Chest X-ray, PA view. Patient: 63 years old, sex F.
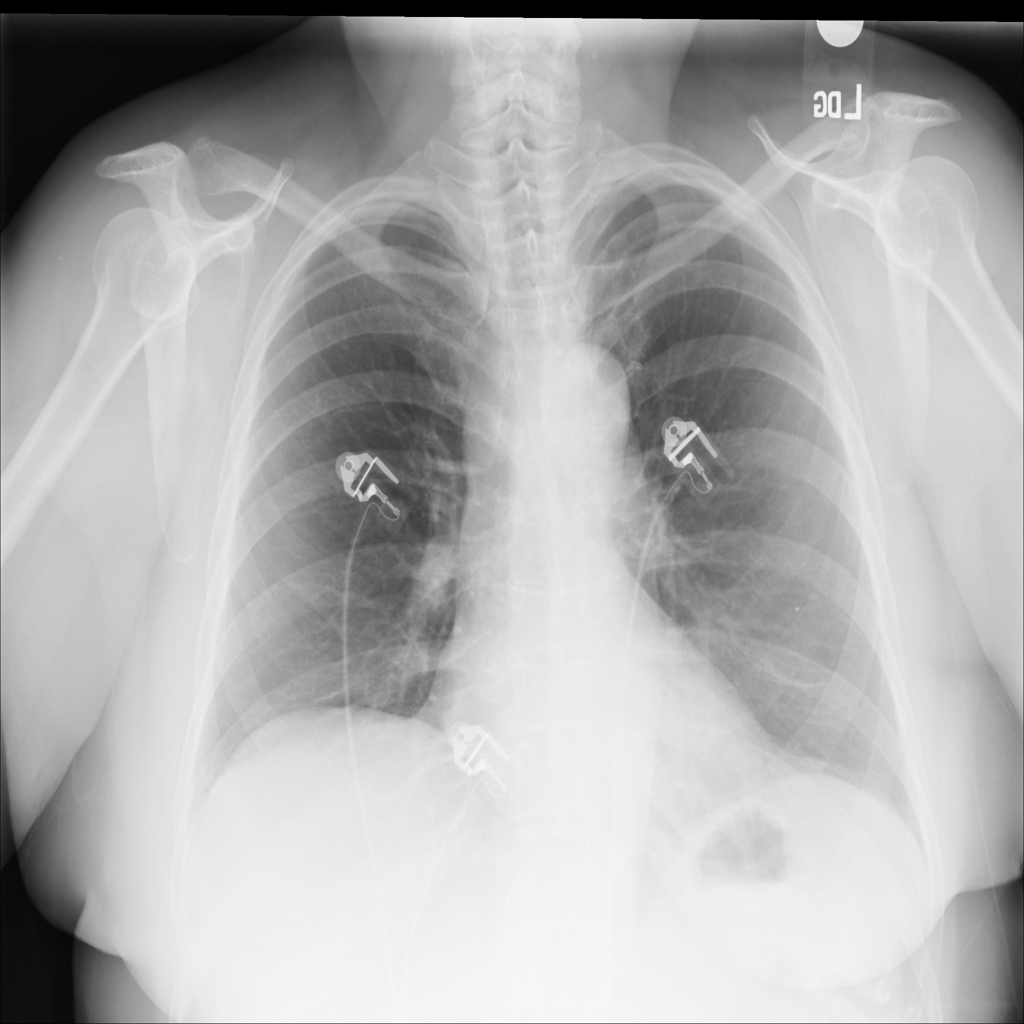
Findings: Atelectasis